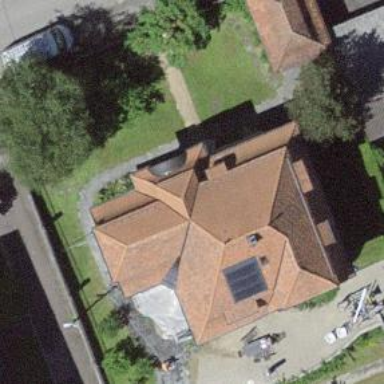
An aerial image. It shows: Hipped roof on residential building.